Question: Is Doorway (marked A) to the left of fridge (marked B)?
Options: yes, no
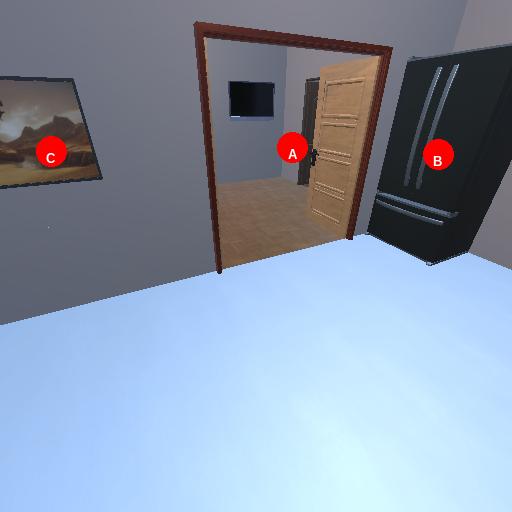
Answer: yes